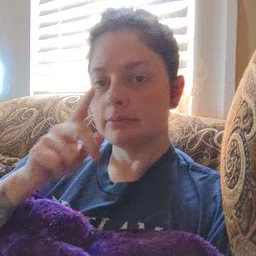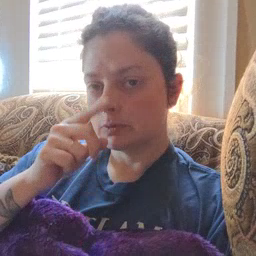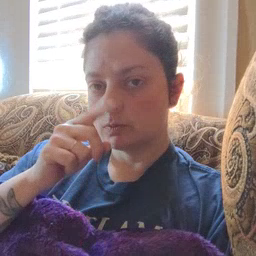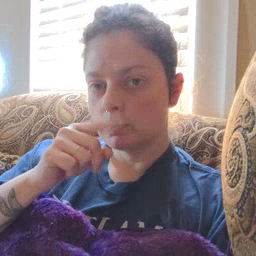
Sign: mouse